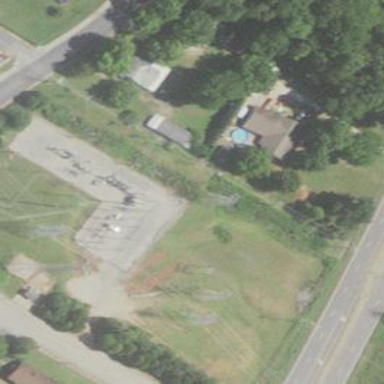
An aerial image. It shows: Distribution level power substation enclosed by fence.